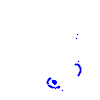
Particle: kaon